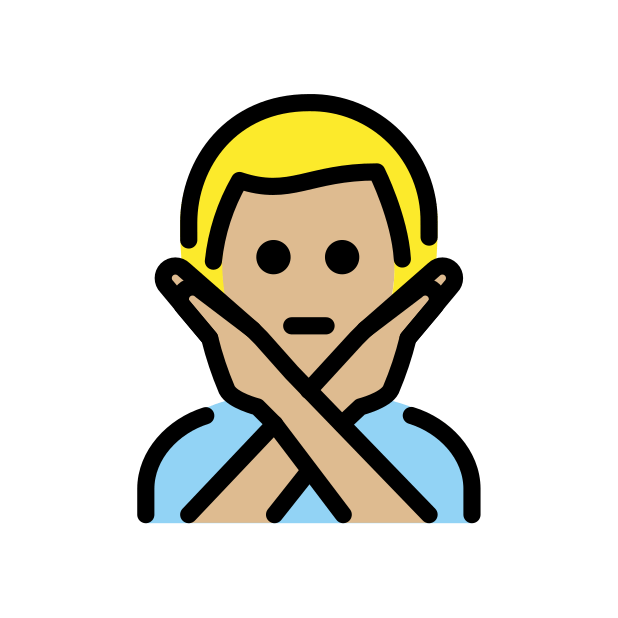
man gesturing NO: medium-light skin tone